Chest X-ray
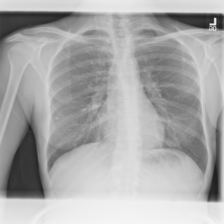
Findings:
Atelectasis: negative
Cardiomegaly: negative
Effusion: negative
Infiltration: negative
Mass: negative
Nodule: negative
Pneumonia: negative
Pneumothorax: negative
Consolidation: negative
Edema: negative
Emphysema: negative
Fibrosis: negative
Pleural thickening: negative
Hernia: negative